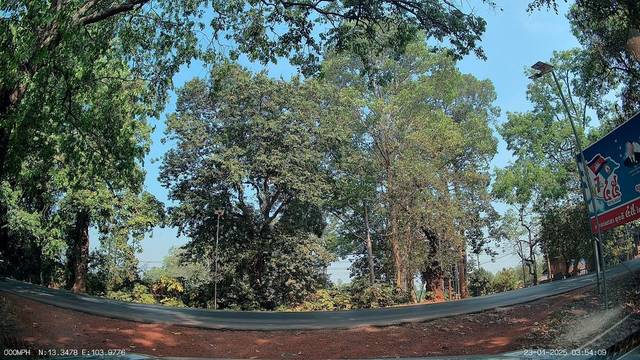
Region: Thailand
Coordinates: 13.126, 102.245